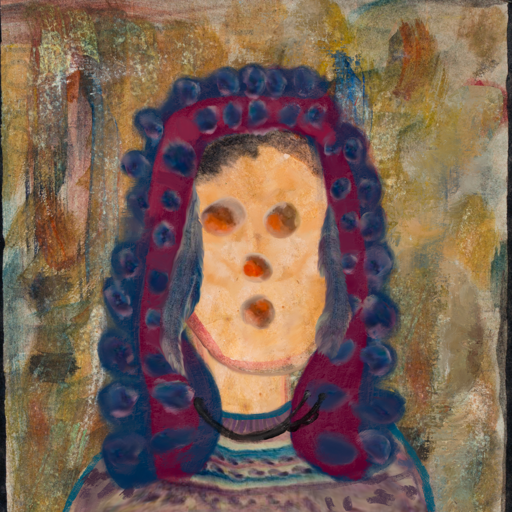
Background: Pipe, Head And Neck Front: Childish, Face Front: Rupkatha, Bust: HillGirl, Hair Front: Hill_Girl, Head Accessory: Blank, Second Necklace: Blank, Necklace: Orphan, Baby: Blank